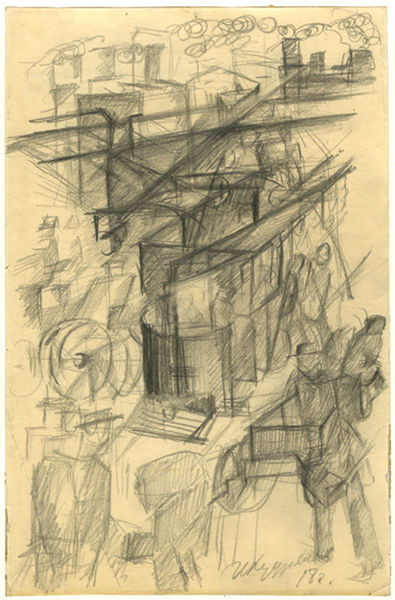
Titel: Futurist Tram, Futurist Tram
Künstler: Ivan Alekseevich Kudriashov
Standort: Amherst (Massachusetts, USA)
Institution: Mead Art Museum, Amherst College
Schlagwörter: skizze, karren, beige, crowd, crown, men, people, white, black, figurative, figures, grey, modern, plant, bahnhof, smoke, man, lokomotive, building, ship, drawing, paper, cubist, fabric, line, sketch, schalter, abstract, city, cart, design, signature, pencil, tram, carriage, wagon, figure, steam, cubism, linear, chimney, railway, train, round, market, boxes, station, wheel, industry, car, industrial, rail, cars, moving, rails, s, steam engine, loading, signed, gigure, steam engines, vxc, vx, v, huhu, trains, locomotive, railyards, choo choo, engine, jij, xvczx, vz, vzc, sd, locomotives, railyard, conductor, railways, pollution